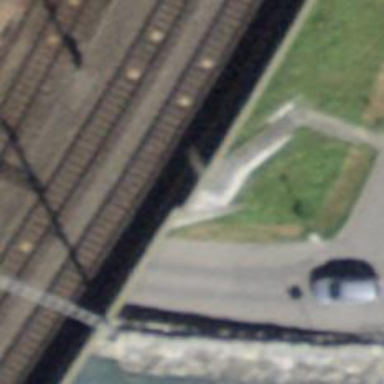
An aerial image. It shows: Retaining wall.